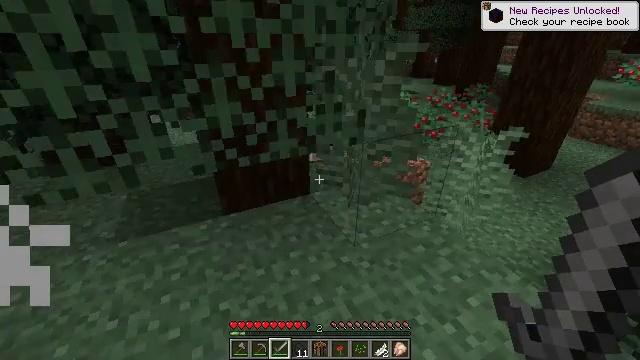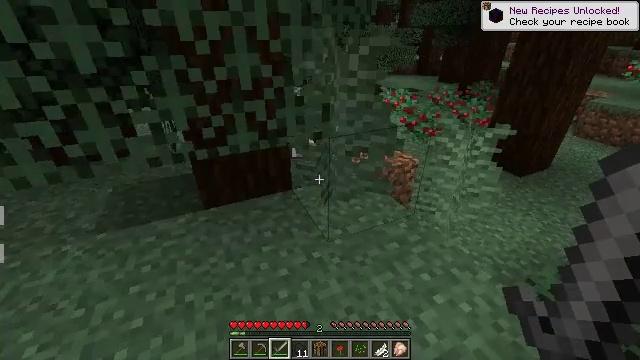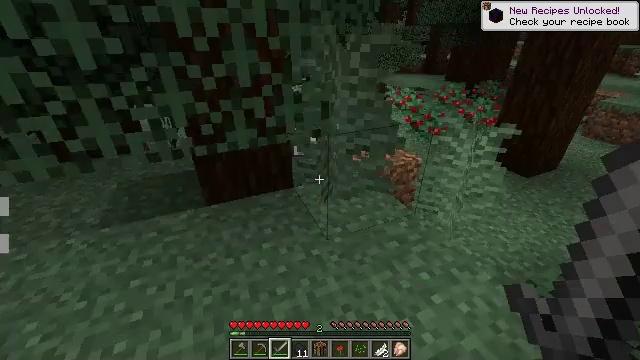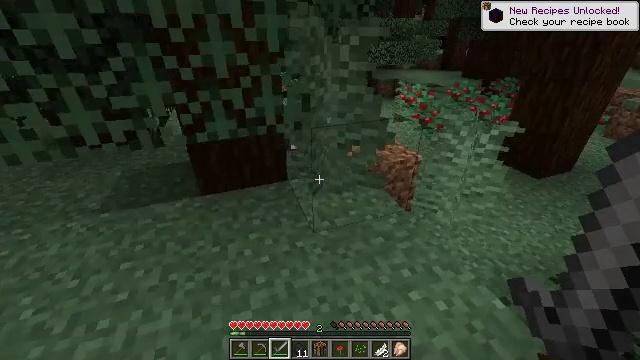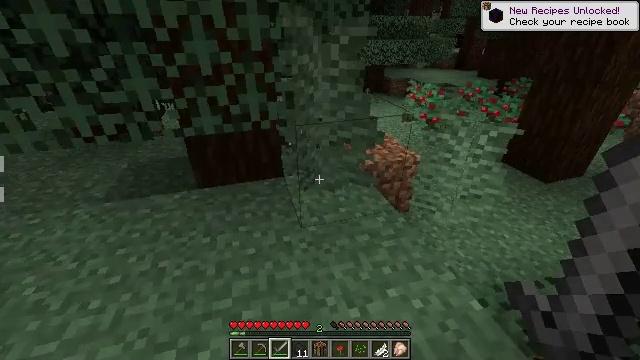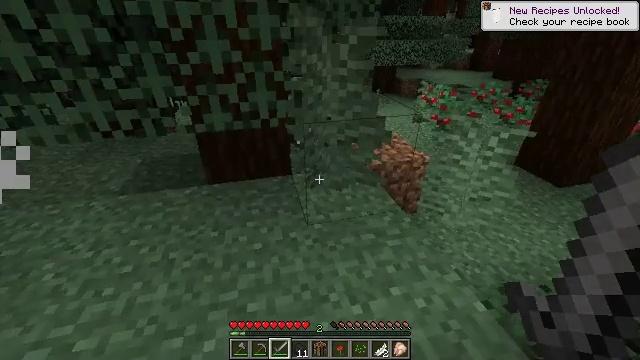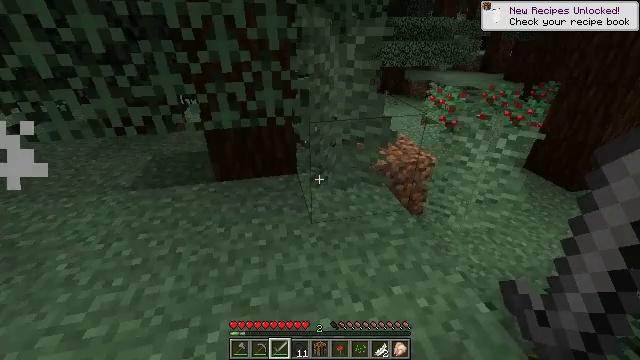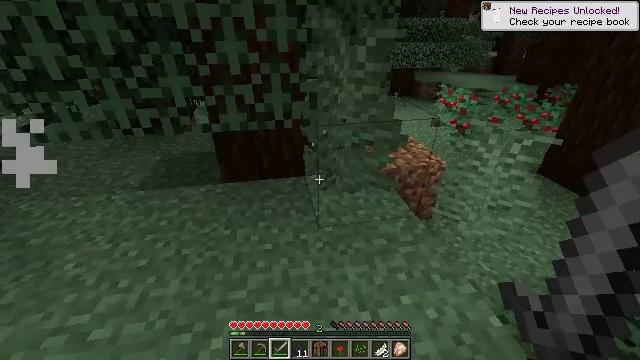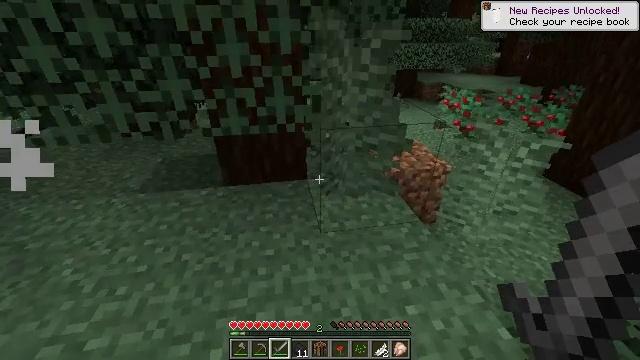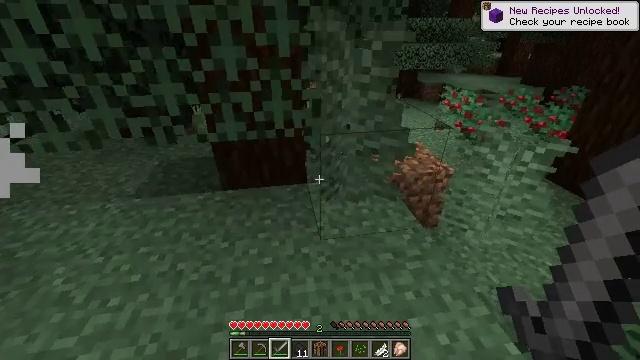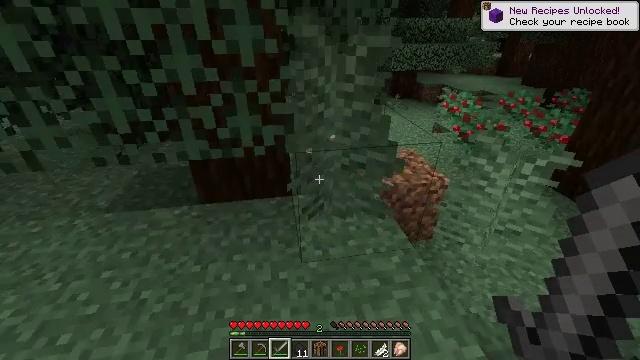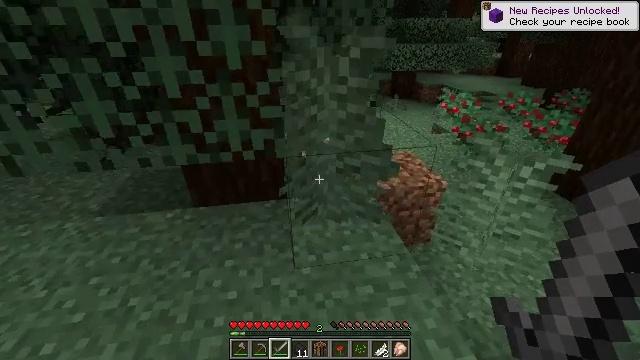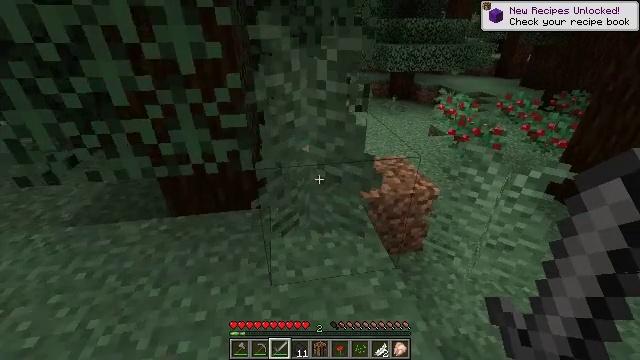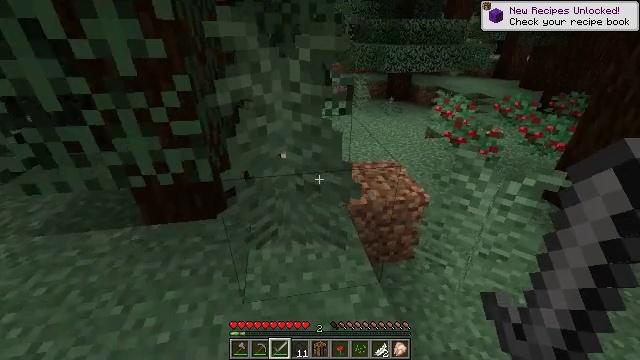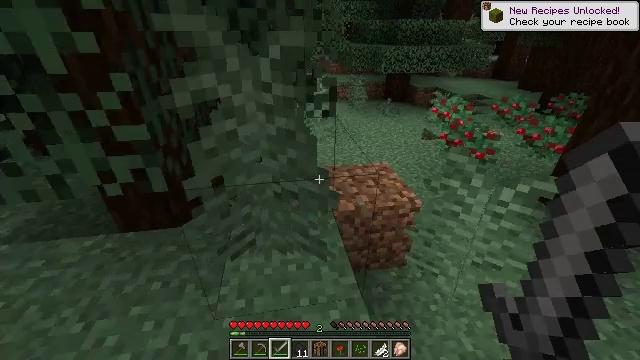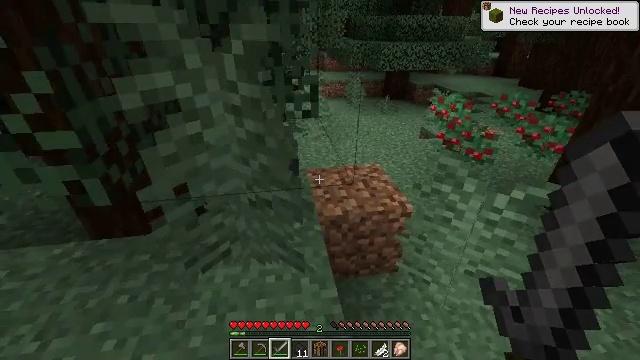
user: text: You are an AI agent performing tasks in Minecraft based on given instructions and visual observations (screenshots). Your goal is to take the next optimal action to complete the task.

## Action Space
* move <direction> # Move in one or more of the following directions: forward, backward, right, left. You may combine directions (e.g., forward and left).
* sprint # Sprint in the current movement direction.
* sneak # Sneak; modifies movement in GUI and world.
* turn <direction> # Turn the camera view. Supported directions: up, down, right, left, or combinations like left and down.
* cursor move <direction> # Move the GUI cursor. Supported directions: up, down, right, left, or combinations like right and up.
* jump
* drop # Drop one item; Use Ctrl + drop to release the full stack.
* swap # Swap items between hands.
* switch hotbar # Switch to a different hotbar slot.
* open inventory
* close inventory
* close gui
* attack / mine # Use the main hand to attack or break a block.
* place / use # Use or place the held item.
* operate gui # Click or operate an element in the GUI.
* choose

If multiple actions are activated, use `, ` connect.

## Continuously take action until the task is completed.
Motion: motion action
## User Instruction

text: Harvest the large fern for decoration.
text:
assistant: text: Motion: move right, turn left
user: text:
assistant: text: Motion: move right, turn left
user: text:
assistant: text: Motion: move right, turn left
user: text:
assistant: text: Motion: move right, turn left
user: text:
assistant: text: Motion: move right, turn left
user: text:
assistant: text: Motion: move forward and move right, turn left
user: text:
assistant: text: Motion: move forward and move right, turn left
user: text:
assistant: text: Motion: move forward and move right
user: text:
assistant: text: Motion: move forward and move right
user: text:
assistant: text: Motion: move forward and move right
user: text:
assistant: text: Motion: move forward and move right
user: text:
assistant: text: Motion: move forward and move right
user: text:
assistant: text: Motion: move forward and move right
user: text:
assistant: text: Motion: move forward and move right
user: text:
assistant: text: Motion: no_op
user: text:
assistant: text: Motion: no_op
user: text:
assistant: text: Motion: move right, turn left
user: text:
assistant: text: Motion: move forward and move right, turn left
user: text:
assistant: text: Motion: move forward and move right, turn left
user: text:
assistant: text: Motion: move forward and move right, turn left
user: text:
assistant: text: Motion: move forward, turn left
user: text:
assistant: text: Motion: move forward and move left, turn left
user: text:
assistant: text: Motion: move forward and move left
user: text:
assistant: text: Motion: move forward and move left
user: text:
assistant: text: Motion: move forward and move left
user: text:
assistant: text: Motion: move forward and move left
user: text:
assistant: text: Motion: move forward and move left
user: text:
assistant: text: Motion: move forward and move left
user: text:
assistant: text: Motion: move forward
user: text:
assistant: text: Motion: turn right